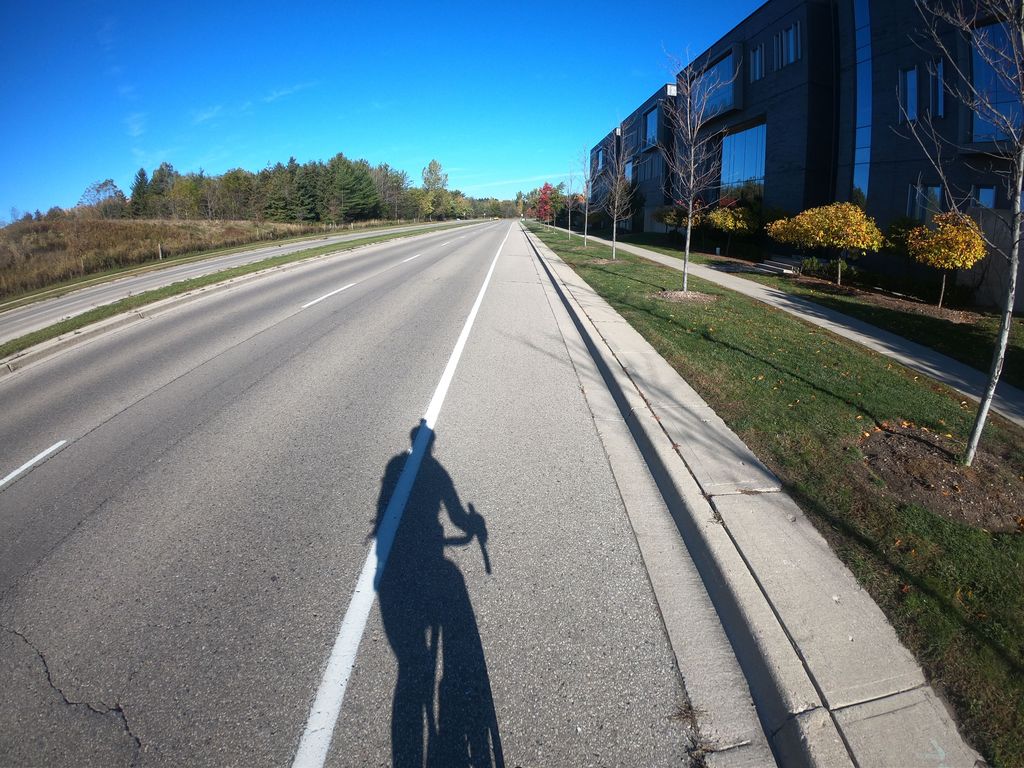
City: kitchener-waterloo